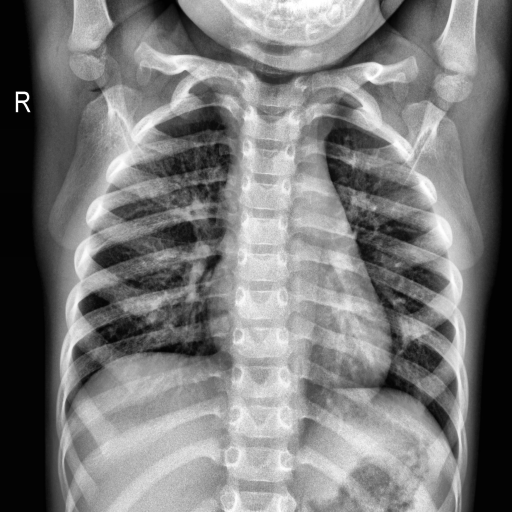
Finding: NORMAL